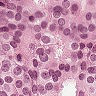
Metastatic tissue present: yes